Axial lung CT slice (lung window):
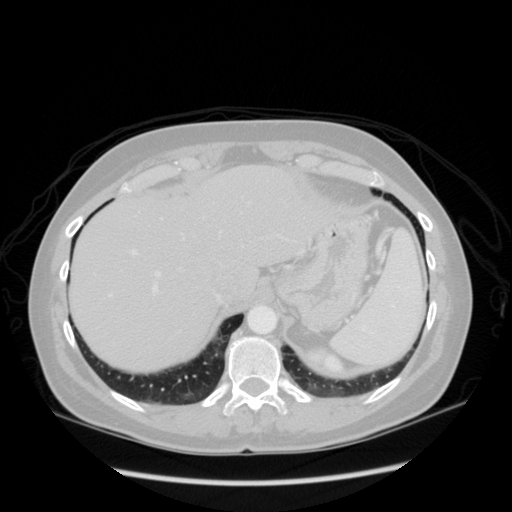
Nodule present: no